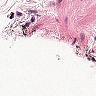
Metastatic tissue present: no